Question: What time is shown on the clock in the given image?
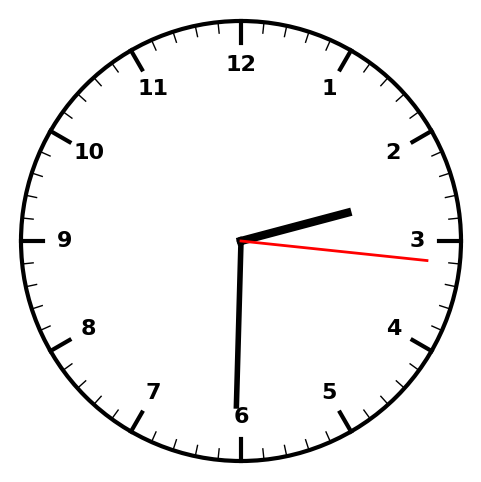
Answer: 02:30:16